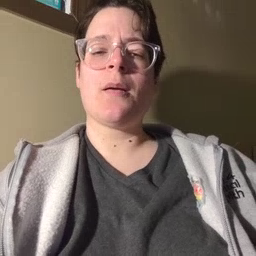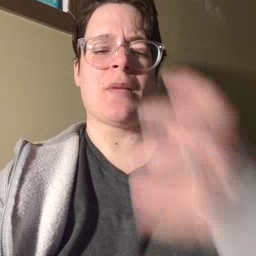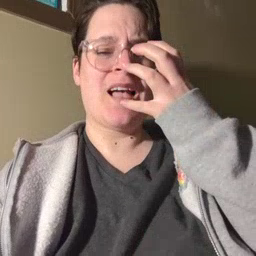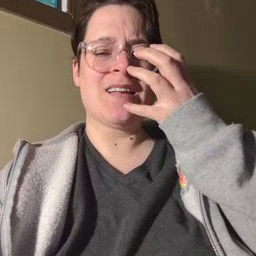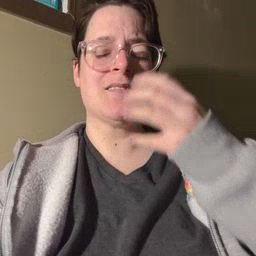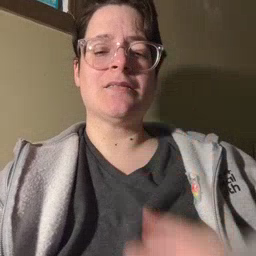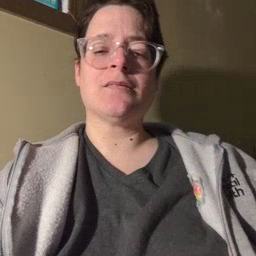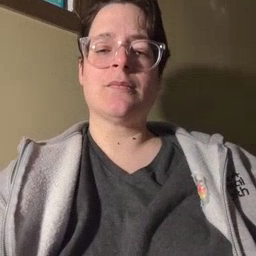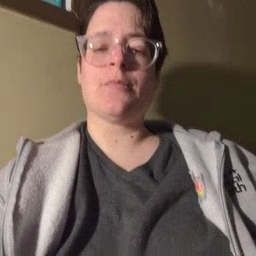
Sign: mad